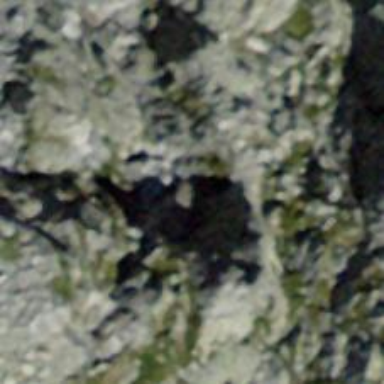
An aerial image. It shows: Natural cliff.